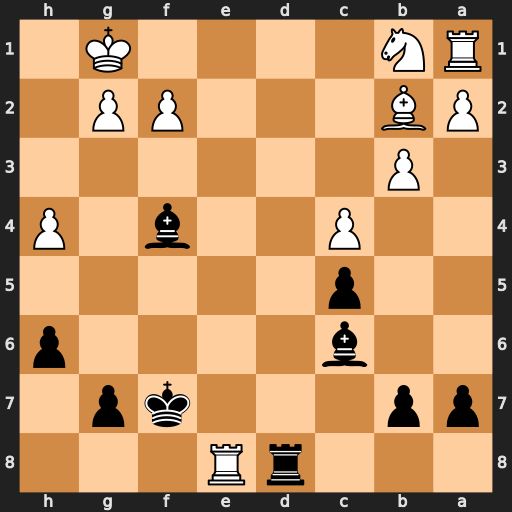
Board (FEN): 3rR3/pp3kp1/2b4p/2p5/2P2b1P/1P6/PB3PP1/RN4K1
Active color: b
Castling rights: -
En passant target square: -
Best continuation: Rd1+ Re1 Rxe1#